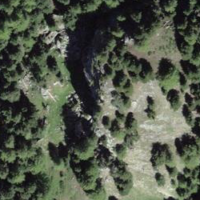
EUNIS habitat code: 43
Species observed at this site:
Polygonia c-album